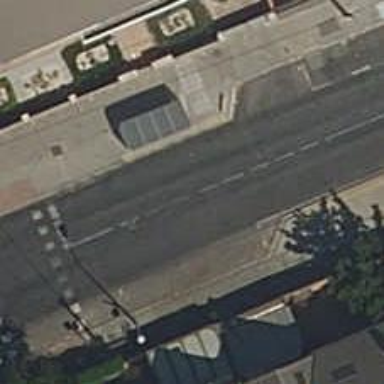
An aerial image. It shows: Public transport stop position.